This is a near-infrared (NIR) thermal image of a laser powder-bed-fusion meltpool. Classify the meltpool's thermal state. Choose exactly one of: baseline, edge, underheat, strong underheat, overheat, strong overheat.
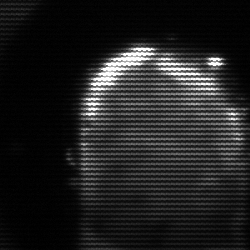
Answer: baseline